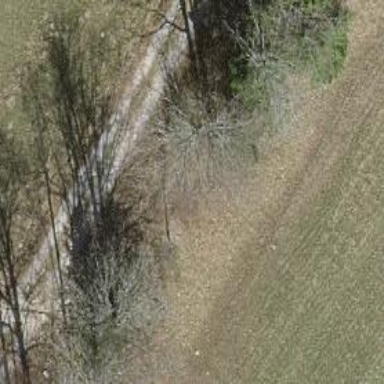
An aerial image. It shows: Single tag "natural: tree."